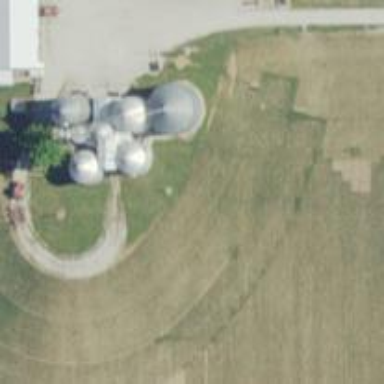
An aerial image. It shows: Silo.